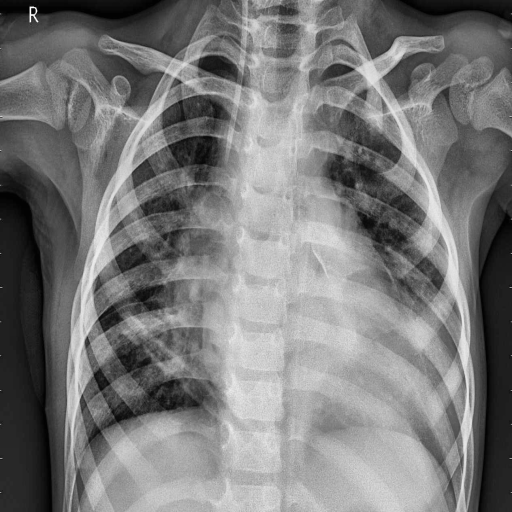
Finding: PNEUMONIA